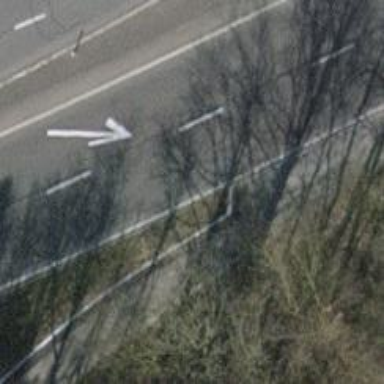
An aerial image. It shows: Primary highway.